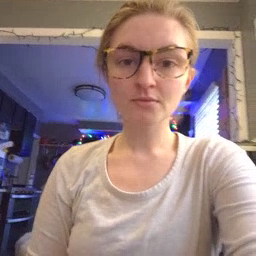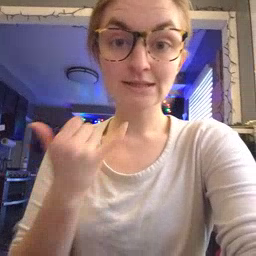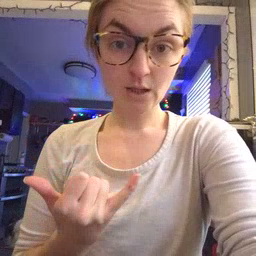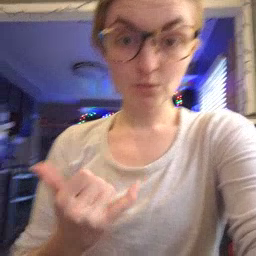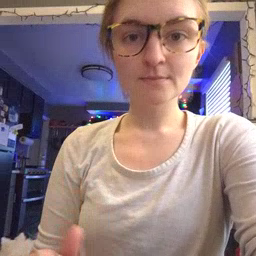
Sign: now